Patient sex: F
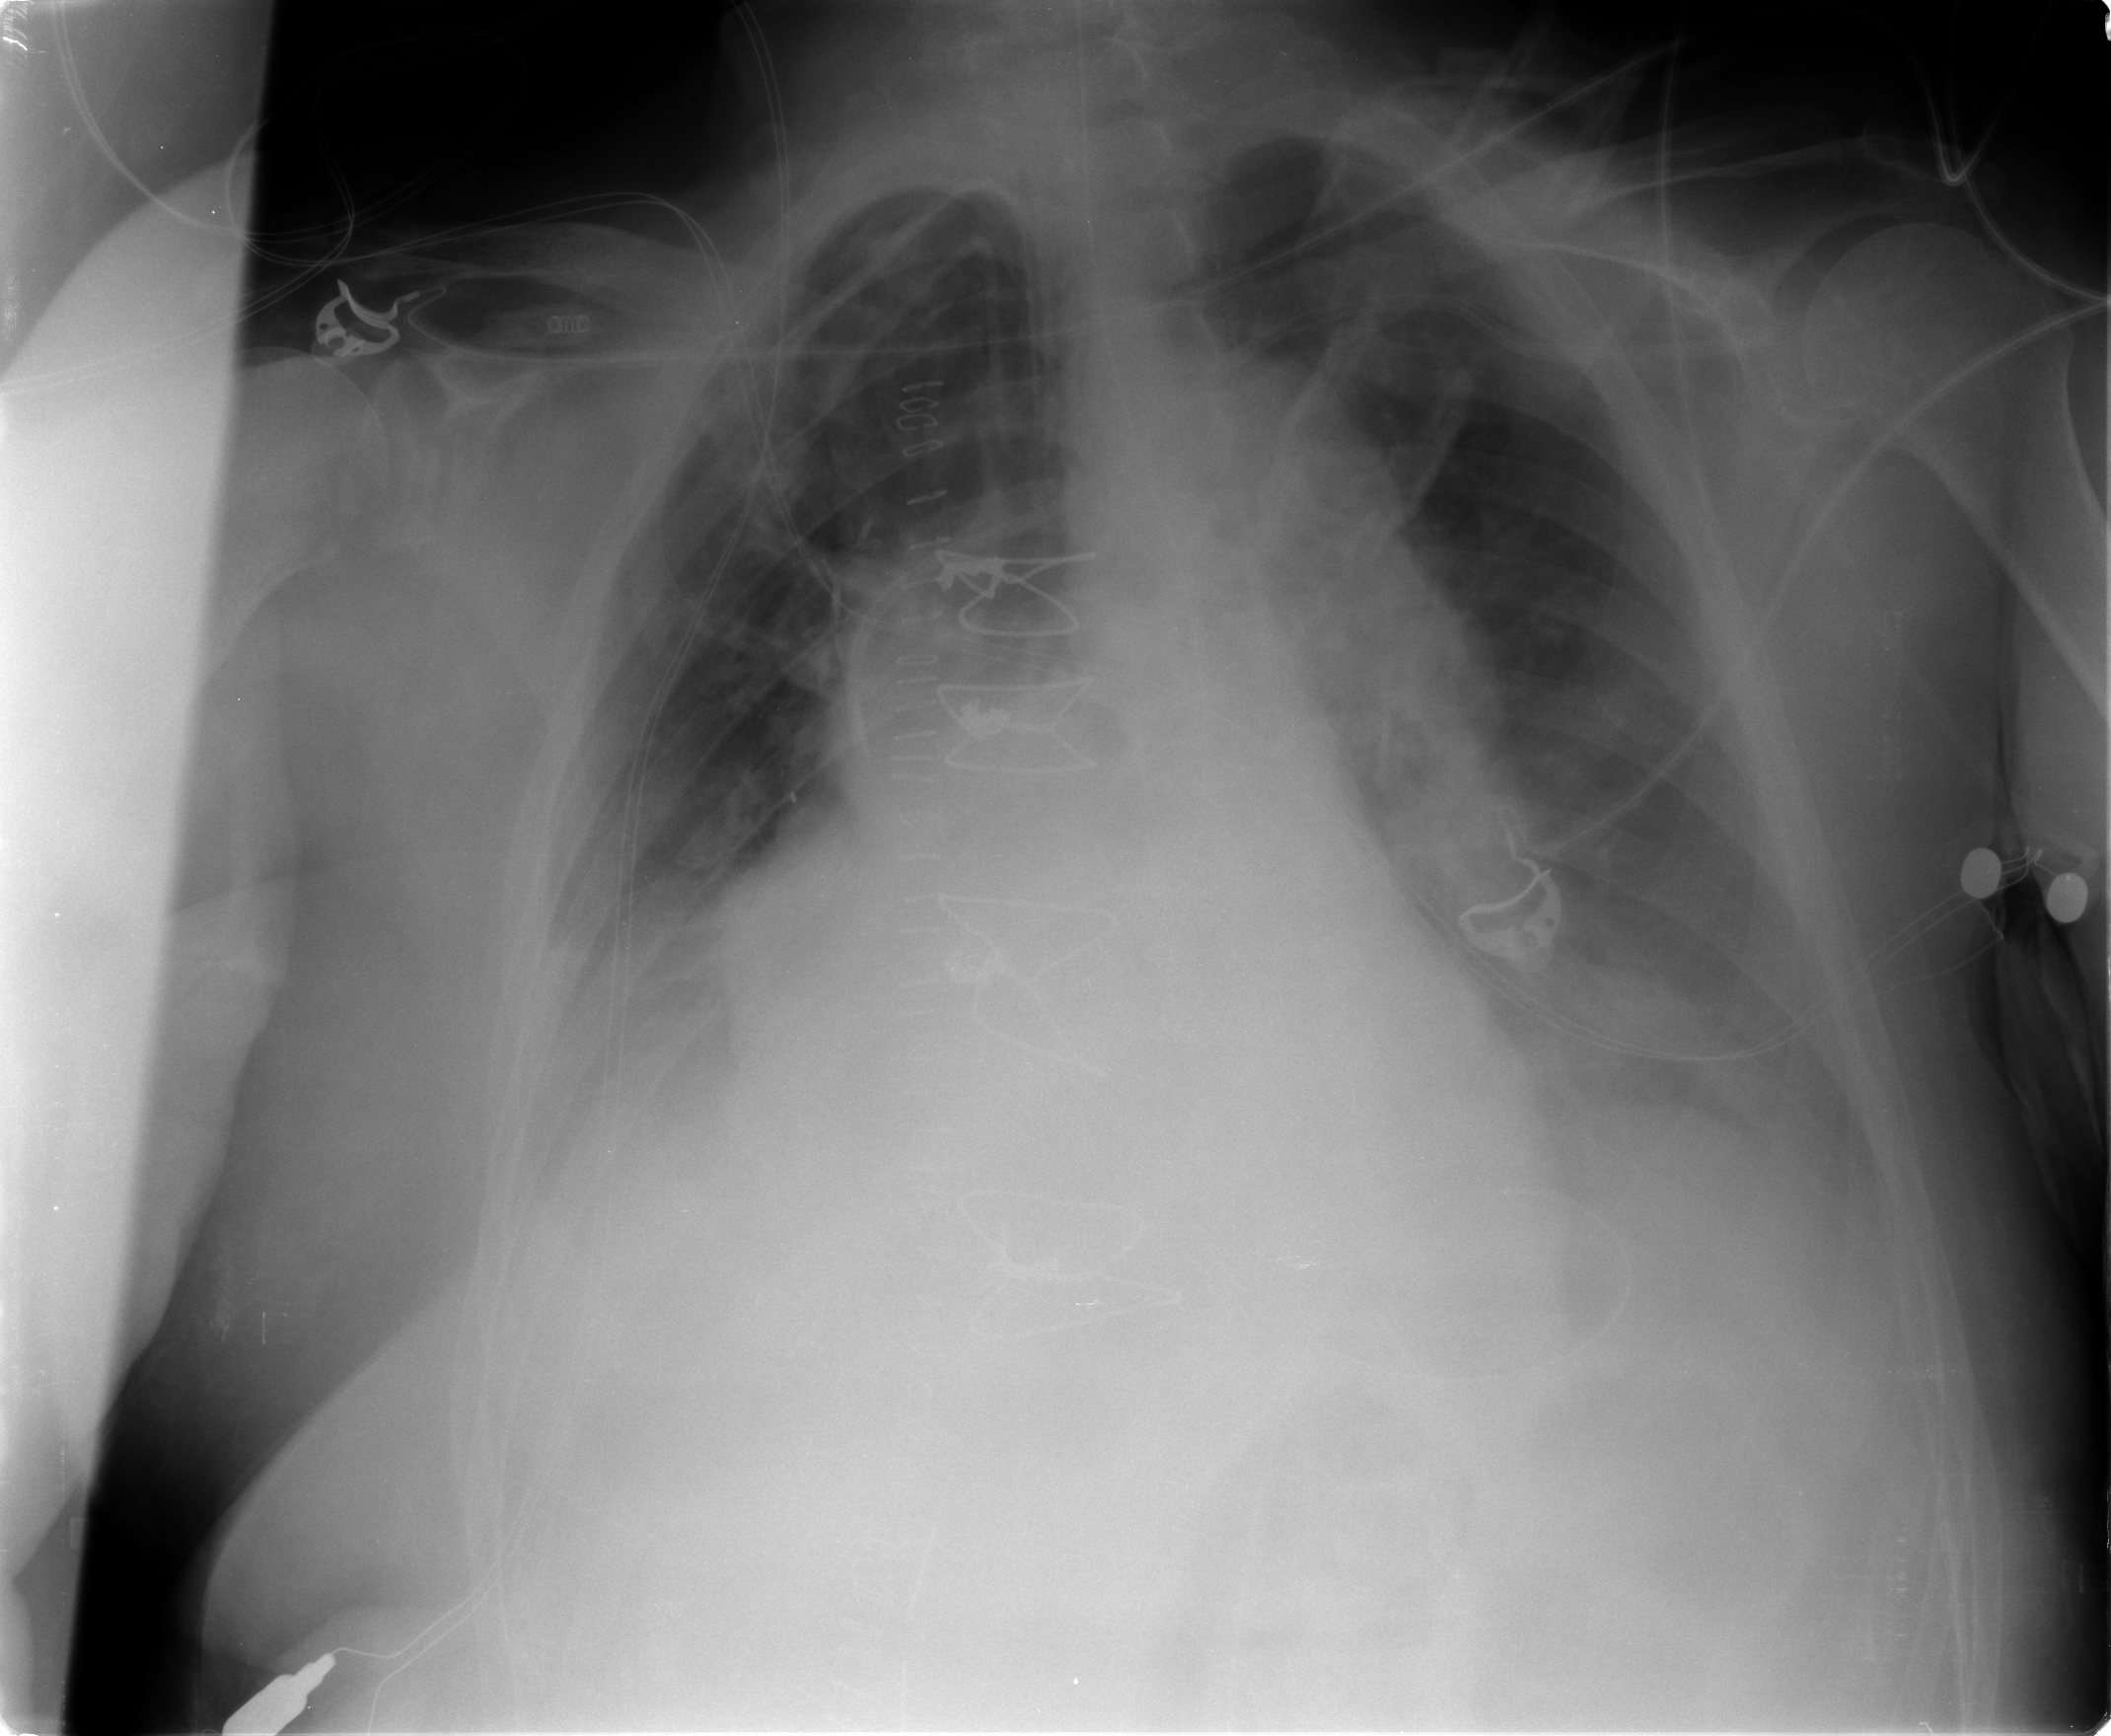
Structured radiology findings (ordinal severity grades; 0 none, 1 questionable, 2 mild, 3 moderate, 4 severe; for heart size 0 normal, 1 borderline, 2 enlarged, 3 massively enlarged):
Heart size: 2
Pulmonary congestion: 2
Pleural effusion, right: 2
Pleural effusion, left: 2
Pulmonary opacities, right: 2
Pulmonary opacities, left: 2
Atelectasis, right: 2
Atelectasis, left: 2